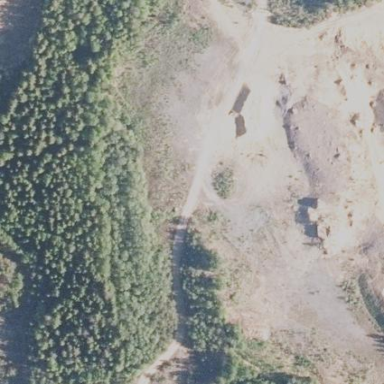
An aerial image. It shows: Quarry area where gravel is extracted.